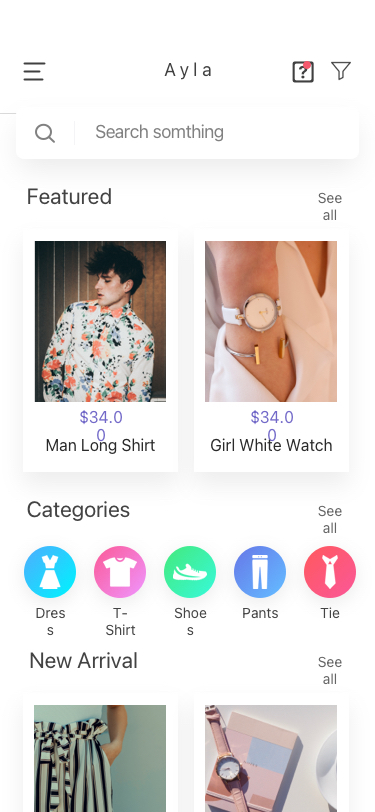
Text in this UI design:
New Arrival
See all
Tie
Pants
Shoes
T-Shirt
Dress
See all
Categories
Featured
See all
$34.00
Man Long Shirt
$34.00
Girl White Watch
Search somthing

Ayla